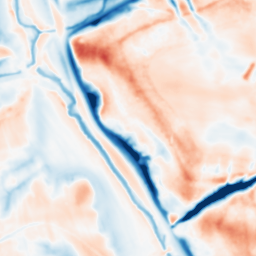
Category: multiscale
Decomposition family: dog_multiscale
Decomposition parameters: sigma_ratio: 1.6
n_scales: 5
base_sigma: 1
Upsampling method: bilinear
Upsampling parameters: scale: 8
Upsampling scale: 8